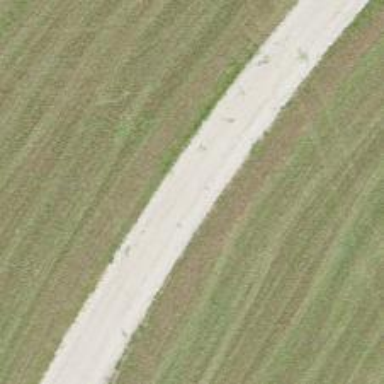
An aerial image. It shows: Agricultural track with grade2 track type.